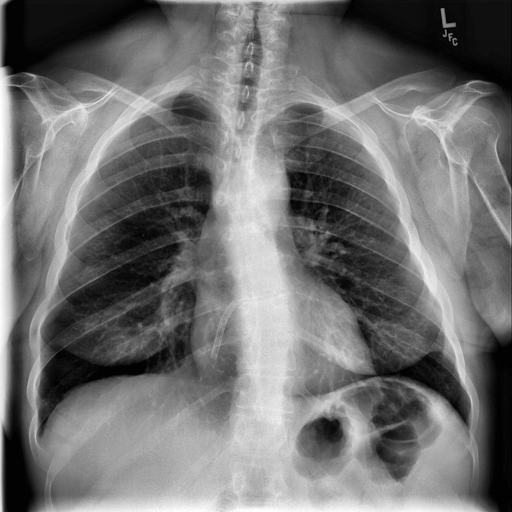
Finding: NORMAL